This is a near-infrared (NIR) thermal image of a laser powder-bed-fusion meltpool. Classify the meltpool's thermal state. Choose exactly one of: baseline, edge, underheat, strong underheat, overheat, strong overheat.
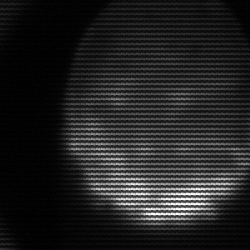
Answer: edge